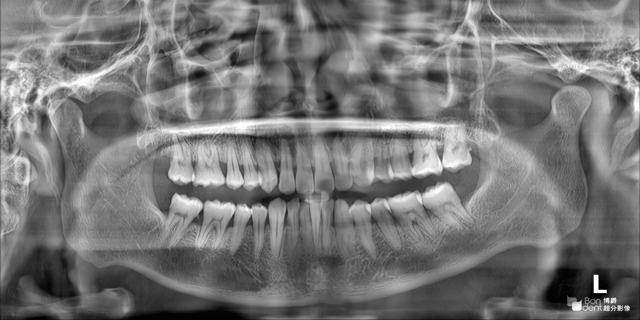
adult